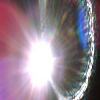
Label: sunburn